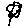
Label: flower